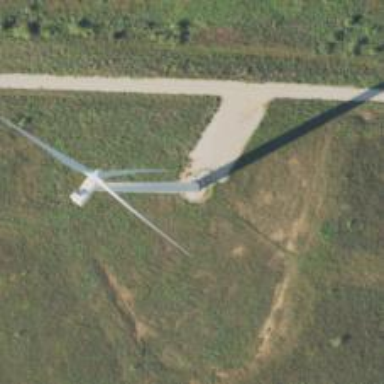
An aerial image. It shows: Wind generator of the horizontal axis type made by Vestas.